Question: Is there some way to use boxplots but only show the points?
I have this:
'''
import seaborn as sns
import pandas as pd
import numpy as np
import matplotlib.pyplot as plt
data2 = pd.DataFrame(dict(site85_574C=[10,20,30,40, 50], site41_366A=[5,15, 25, 35, 45]), columns=["site85_574C", "site41_366A"])
data2.boxplot(widths=0.05)
plt.scatter(np.repeat(np.arange(data2.shape[1])+1, data2.shape[0]), data2.values.ravel(), marker='+', alpha=1.0)
'''
but I only want to see the points in the verticle lines, not the box and whiskers

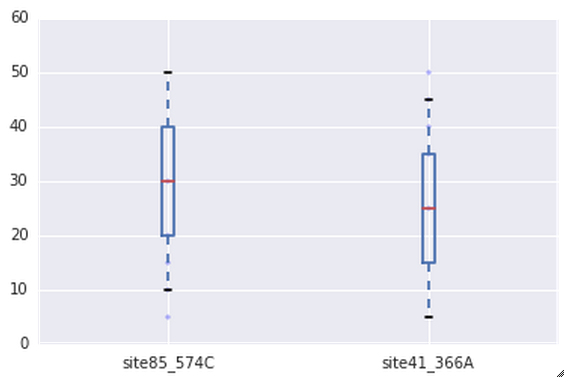
Answer: '''
data2.boxplot(widths=0.05, showbox=False, whiskerprops={'lw': 0})
'''
Note, 'showbox' and 'whiskerprops' are the 'kwds' of boxplot, which are in turn passed to 'matplotlib.boxplot'.
Reference
<URL>
<URL>